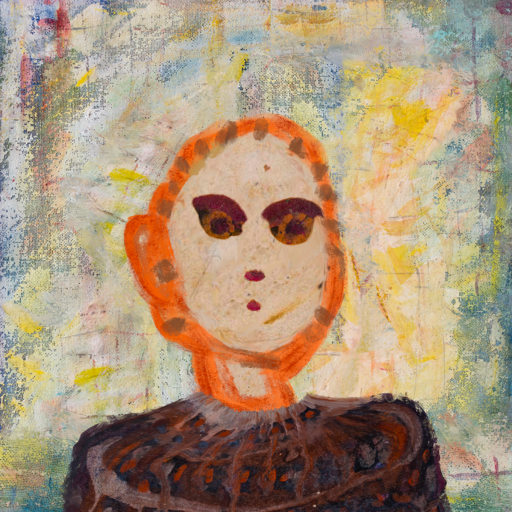
Background: Irani, Head And Neck Front: Rupkatha, Face Front: Doll, Bust: Hypocrite, Hair Front: Blank, Head Accessory: Blank, Second Necklace: Blank, Necklace: Blank, Baby: Blank